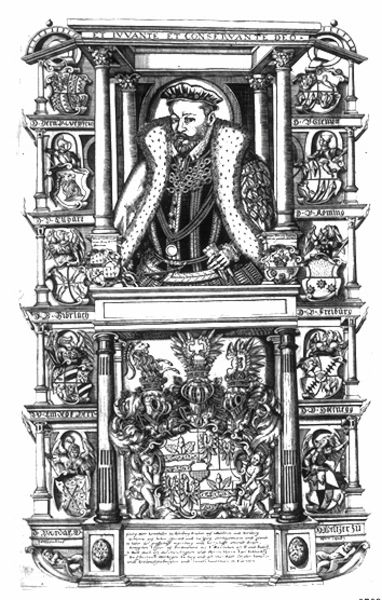
Titel: Bildnis des Freiherrn Georg Khevenhüller
Künstler: Monogrammist TVB (1560-1580)
Institution: (Seriendruck)
Schlagwörter: gott, hand, mann, umhang, weiß, fenster, grau, handschuh, handschuhe, hut, schwarz, säule, säulen, zeichnung, gebäude, bart, kappe, mütze, architektur, band, hermelin, mensch, pelz, rahmen, vollbart, bildnis, herr, portrait, porträt, mantel, adel, spitzen, england, krone, kanneliert, kopfbedeckung, schrift, rahmung, kette, grafik, graphik, könig, kartusche, charles, inschrift, gestreift, ring, medaillon, kreuz, druck, radierung, stich, schwarzweiß, text, ketten, beschriftung, bleistift, herrscher, allegorie, fürst, architrav, wappen, wams, ehre, macht, emblem, kupferstich, flugblatt, latein, grabmahl, lateinisch, epitaph, henry, ruhm, heinrich der achte, heinrich 8